Question: Currently I'm trying to append a link around an image in 'jQuery'. This is the current code so far:
'''
showPins: function(options) {
var options = $.extend(defaults, options);
this.css({'cursor' : options.cursor, 'background-color' : options.backgroundColor , 'background-image' : "url('"+options.backgroundImage+"')",'height' : options.fixedHeight , 'width' : options.fixedWidth});
for(var i=0; i < (options.pinDataSet).markers.length; i++)
{
var dataPin = options.pinDataSet.markers[i];
var imgC = $('<img rel="/map-content.php?id='+dataPin.id+'" class="pin '+options.pinclass+'" style="top:'+dataPin.ycoord+'px;left:'+dataPin.xcoord+'px;">');
imgC.attr('src', options.pin);
imgC.attr('title', dataPin.title);
var a = $('<a>', {href:options.pinurl}).appendTo(imgC);
imgC.appendTo(this);
}
}
'''
Instead I'm receiving this

I'm not sure how to wrap the href around the tag. Instead the img tag is wrapping around the href.
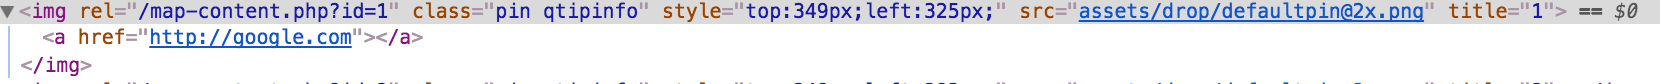
Answer: You just need to switch the elements around in your code. '$(element).appendTo(element2)' appends 'element' to the inside of 'element2'., so in your case, the problem is that
'''
var a = $('<a>', {href:options.pinurl}).appendTo(imgC);
'''
should be
'''
var a = $('<a>', {href:options.pinurl});
imgC.appendTo(a);
'''
Hope this helps!